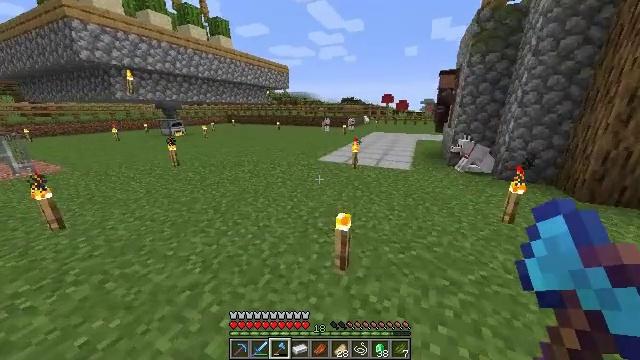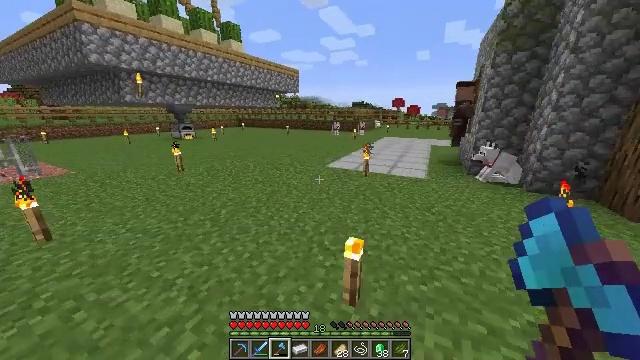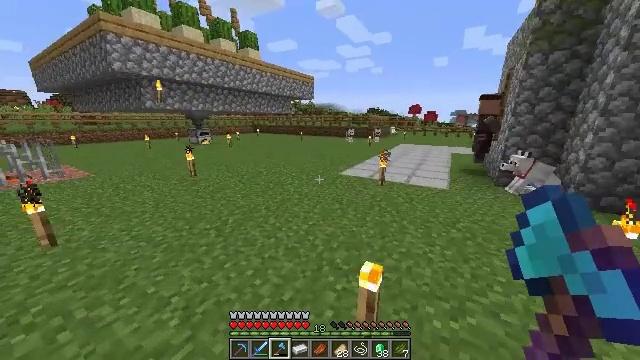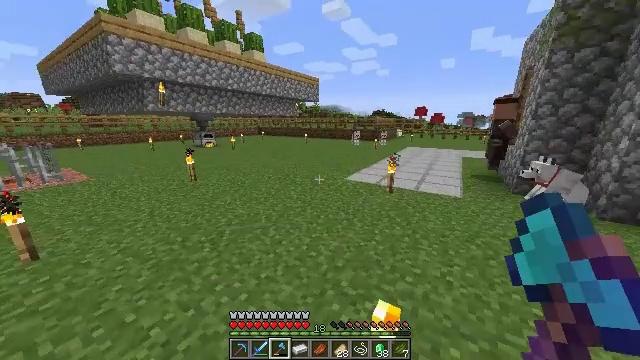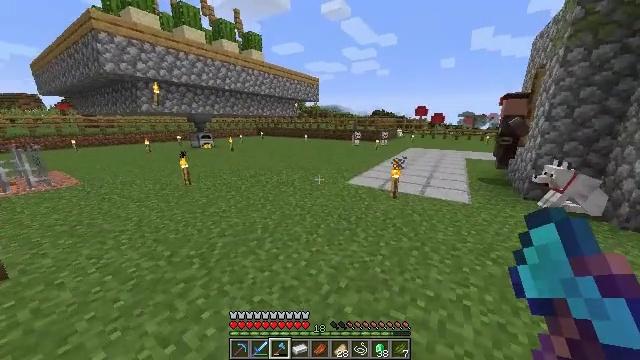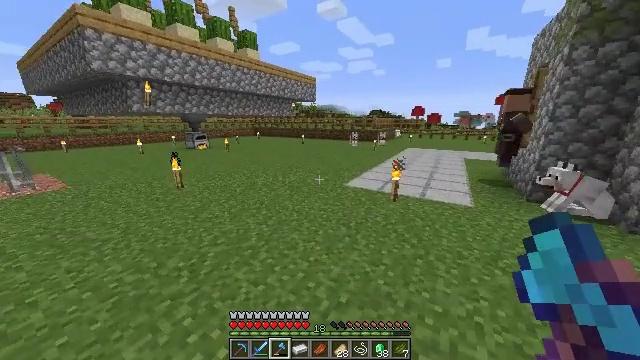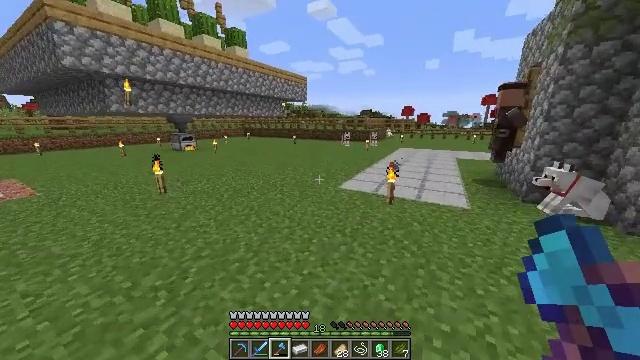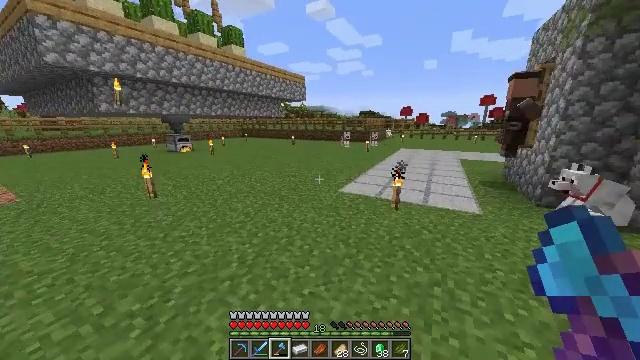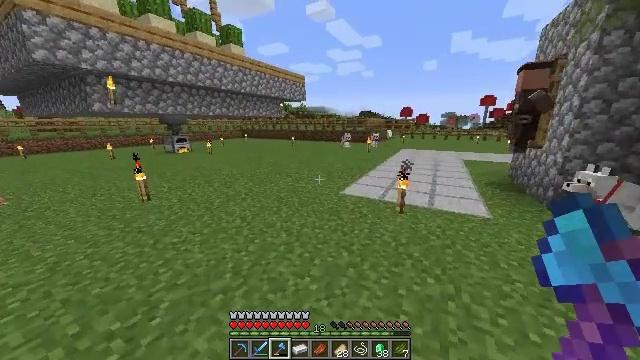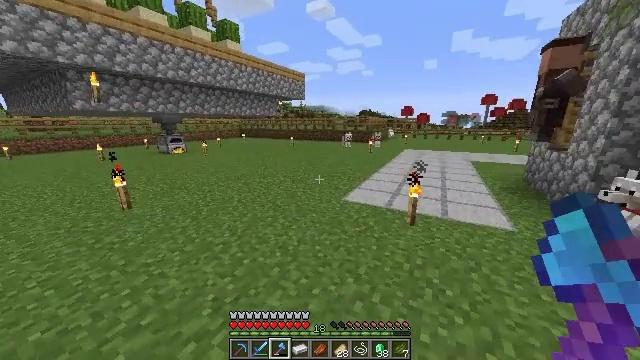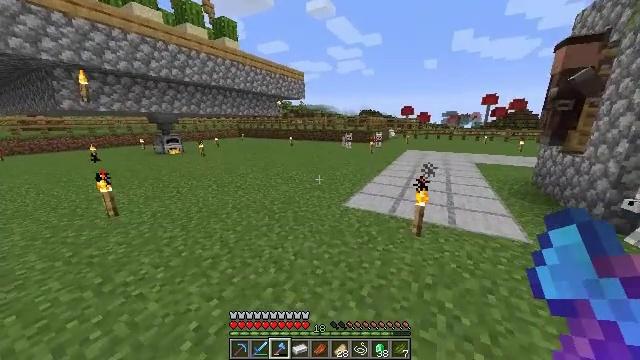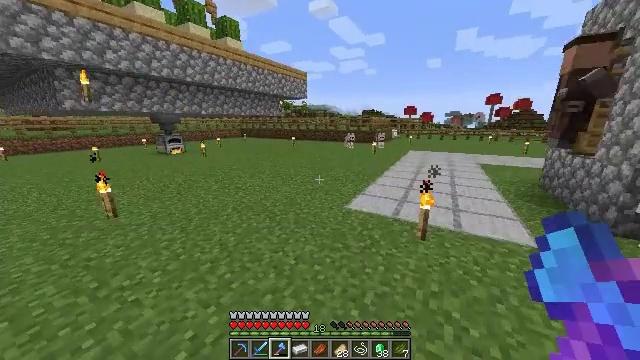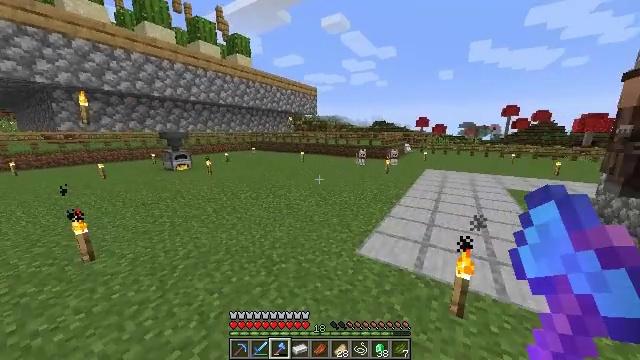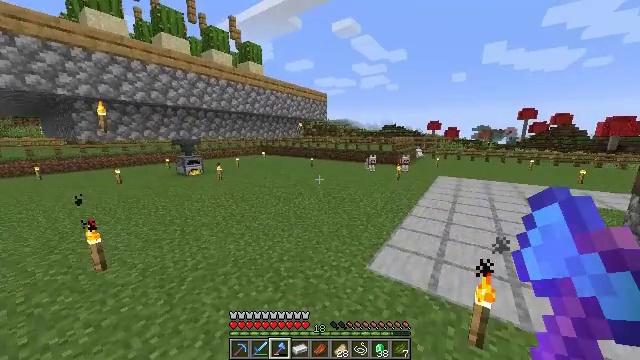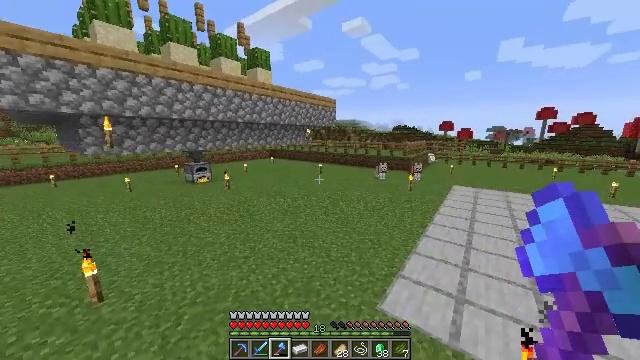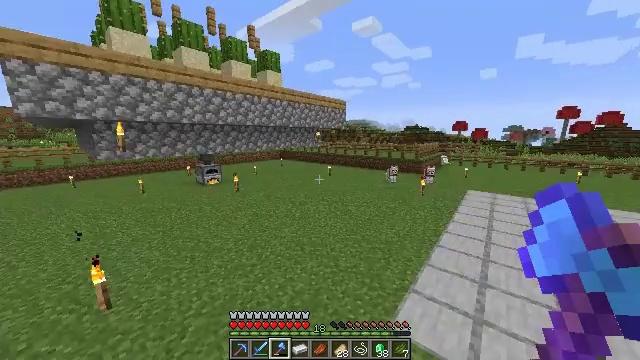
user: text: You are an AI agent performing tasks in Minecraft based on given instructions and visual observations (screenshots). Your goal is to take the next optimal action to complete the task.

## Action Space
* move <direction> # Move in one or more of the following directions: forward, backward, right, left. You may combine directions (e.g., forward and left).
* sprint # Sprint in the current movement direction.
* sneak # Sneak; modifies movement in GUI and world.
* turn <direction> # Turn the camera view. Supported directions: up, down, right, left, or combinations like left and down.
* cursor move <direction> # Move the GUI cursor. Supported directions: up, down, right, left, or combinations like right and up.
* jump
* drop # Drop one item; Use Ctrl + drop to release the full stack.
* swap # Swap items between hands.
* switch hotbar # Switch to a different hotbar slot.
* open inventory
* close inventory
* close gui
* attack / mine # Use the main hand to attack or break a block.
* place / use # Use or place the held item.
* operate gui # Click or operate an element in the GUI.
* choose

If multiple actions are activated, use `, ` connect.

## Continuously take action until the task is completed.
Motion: motion action
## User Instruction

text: Cook cactus in the furnace to make green dye.
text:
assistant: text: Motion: move forward, sprint, turn left
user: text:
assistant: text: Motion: move forward, sprint, turn left and up
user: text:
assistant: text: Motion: move forward, turn left
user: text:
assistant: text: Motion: move forward
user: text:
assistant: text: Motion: move forward, sprint
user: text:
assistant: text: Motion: move forward, sprint, turn right
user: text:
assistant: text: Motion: move forward, sprint
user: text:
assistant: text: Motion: move forward, sprint
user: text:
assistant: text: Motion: move forward
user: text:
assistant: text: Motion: move forward
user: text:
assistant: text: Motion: move forward
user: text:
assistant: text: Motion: move forward, turn left and up, jump
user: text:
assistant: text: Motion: move forward, turn left, jump
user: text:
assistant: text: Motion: move forward, turn left, jump
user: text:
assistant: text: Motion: move forward, turn left, jump
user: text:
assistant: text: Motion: move forward, turn left, jump
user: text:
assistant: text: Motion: move forward, turn left, jump
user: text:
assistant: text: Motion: move forward, jump
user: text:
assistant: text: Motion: move forward, jump
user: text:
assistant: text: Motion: move forward, sprint, jump
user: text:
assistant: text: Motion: move forward, sprint, jump
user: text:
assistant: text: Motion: move forward, sprint, jump
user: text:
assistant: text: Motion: move forward, sprint, turn left, jump
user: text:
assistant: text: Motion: move forward, sprint, turn left, jump
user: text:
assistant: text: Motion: move forward, turn left, jump
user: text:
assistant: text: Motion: move forward, turn left and up, jump
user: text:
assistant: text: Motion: move forward, turn left, jump
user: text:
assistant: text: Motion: move forward, turn left, jump
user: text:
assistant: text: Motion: move forward, turn left, jump
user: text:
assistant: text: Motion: move forward, sprint, turn left and down, jump